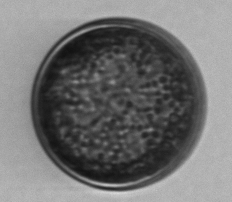
Label: Coscinodiscus